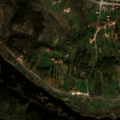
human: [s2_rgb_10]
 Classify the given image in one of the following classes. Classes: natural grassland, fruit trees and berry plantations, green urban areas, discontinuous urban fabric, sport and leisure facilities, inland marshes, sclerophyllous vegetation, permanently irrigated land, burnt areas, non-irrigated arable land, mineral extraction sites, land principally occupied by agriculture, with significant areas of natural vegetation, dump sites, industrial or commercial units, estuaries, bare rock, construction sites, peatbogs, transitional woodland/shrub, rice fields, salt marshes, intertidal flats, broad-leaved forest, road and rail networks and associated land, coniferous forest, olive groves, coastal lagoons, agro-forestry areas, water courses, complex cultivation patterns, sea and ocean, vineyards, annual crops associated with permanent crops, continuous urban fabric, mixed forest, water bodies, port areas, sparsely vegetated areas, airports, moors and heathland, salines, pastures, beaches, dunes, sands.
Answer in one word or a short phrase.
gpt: olive groves, broad-leaved forest, transitional woodland/shrub, water courses